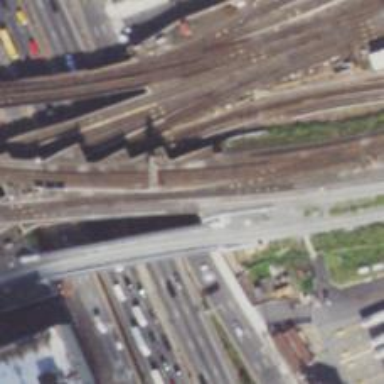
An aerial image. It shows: Bridge with electrified railway tracks.